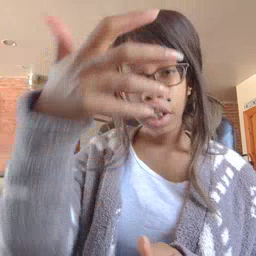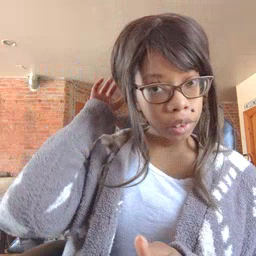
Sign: lion